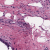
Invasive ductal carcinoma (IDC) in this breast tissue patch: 0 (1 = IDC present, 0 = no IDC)